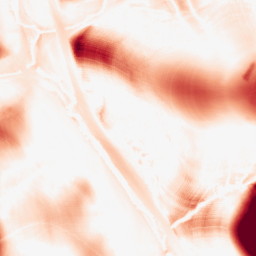
Category: morphological
Decomposition family: tophat
Decomposition parameters: size: 50
mode: white
Upsampling method: cubic_catmull_rom
Upsampling parameters: scale: 8
Upsampling scale: 8